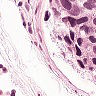
Metastatic tissue present: yes